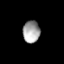
Tissue: lung
Cell type: Endothelial cells
Senescence score: 0.5466
Nuclear area (px): 368
Mean DAPI intensity: 161.986